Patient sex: F
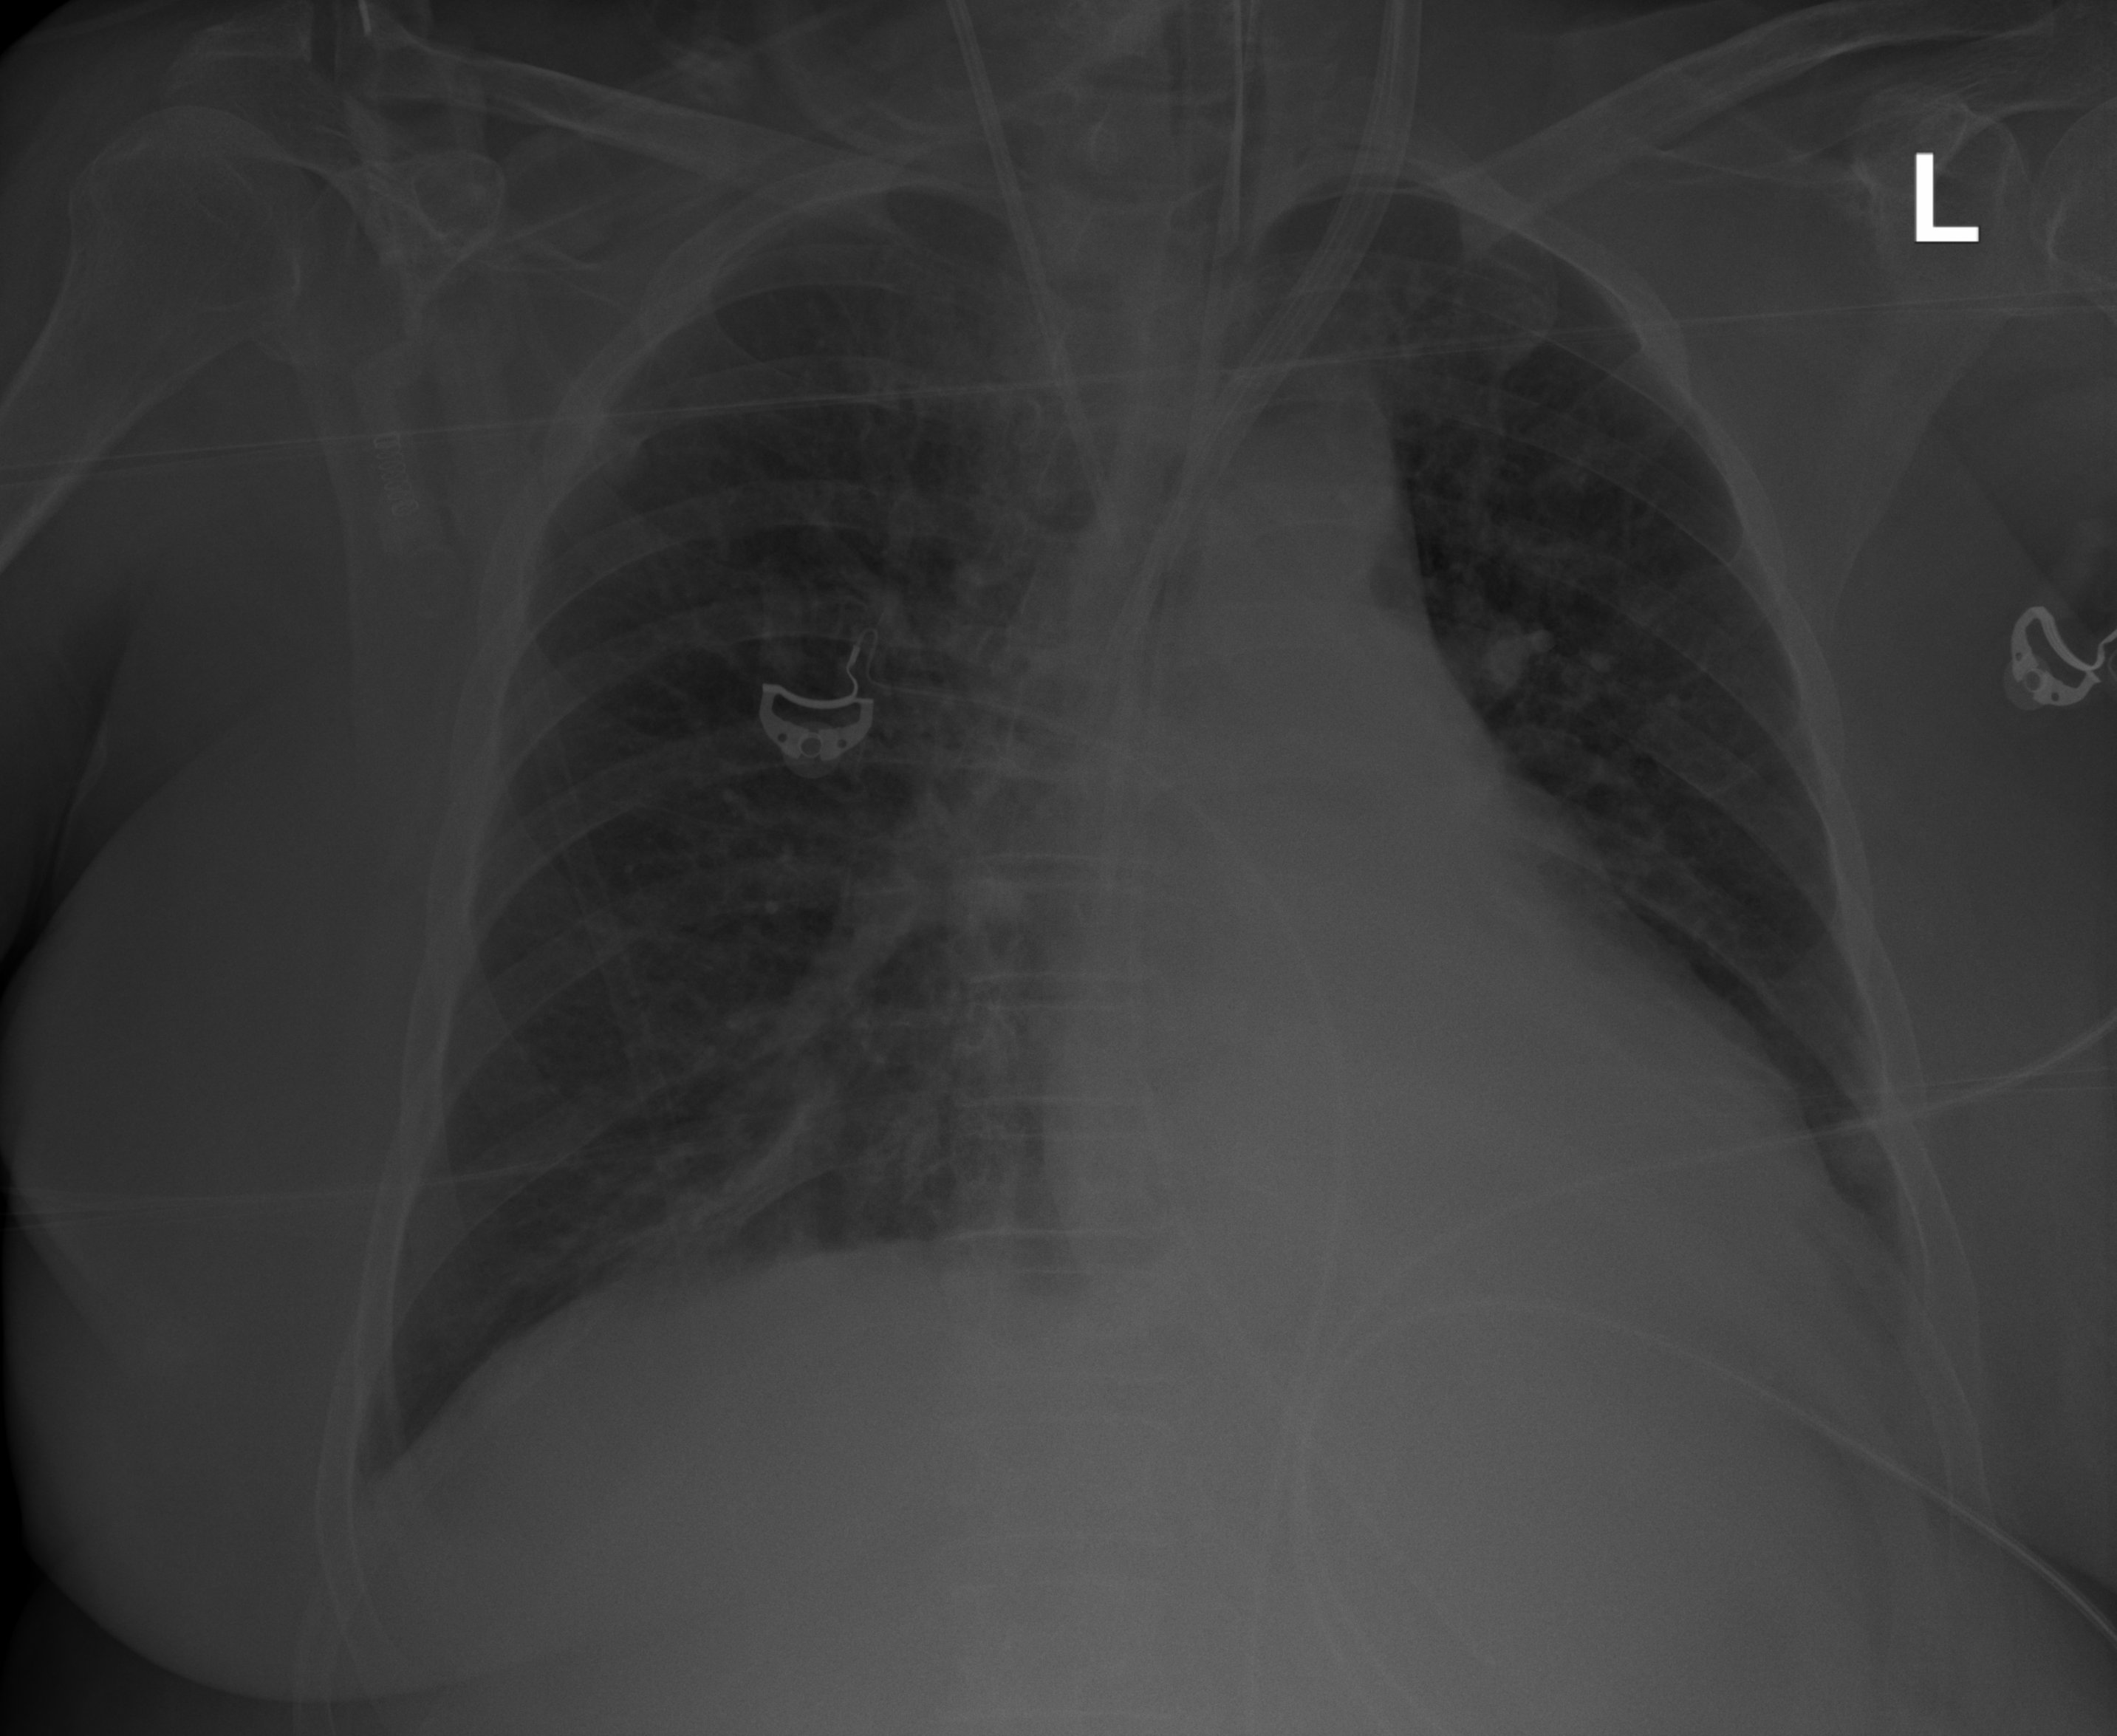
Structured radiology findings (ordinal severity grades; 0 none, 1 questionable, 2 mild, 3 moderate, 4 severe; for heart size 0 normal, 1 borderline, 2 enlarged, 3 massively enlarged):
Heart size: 1
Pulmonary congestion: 0
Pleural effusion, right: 0
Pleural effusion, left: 2
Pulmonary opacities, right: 2
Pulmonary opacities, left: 2
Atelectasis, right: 2
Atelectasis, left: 2